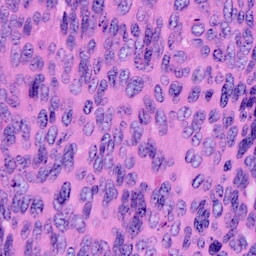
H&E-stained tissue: Cervix